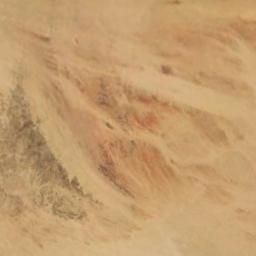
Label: desert